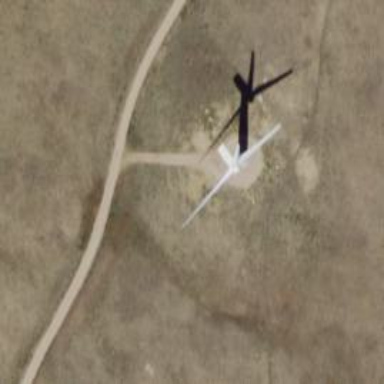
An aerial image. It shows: Wind power generator with wind turbines.